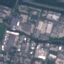
Land use / land cover: Industrial